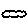
Label: cloud